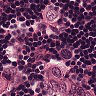
Metastatic tissue present: yes